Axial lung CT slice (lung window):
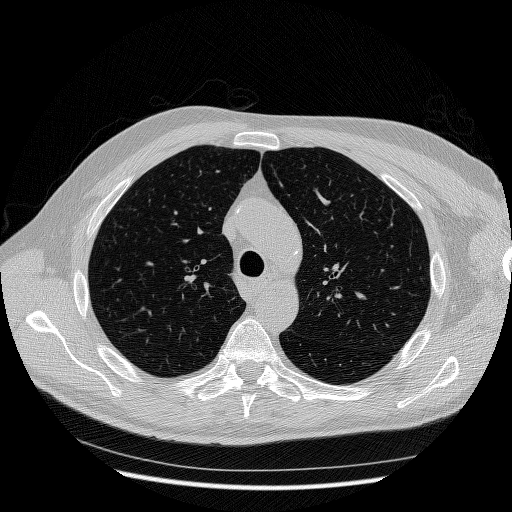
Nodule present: no